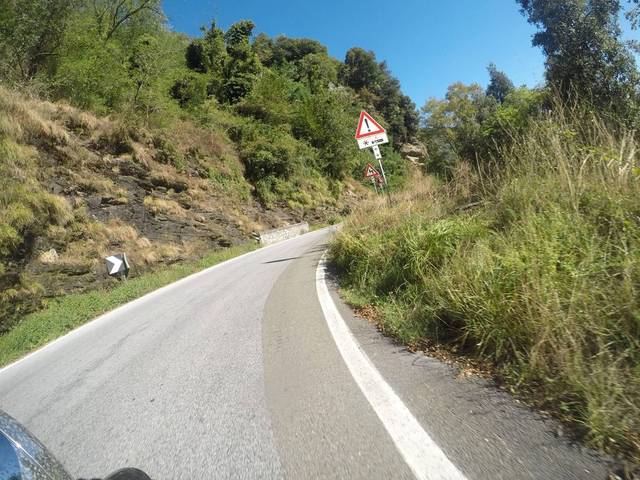
Region: Italy
Coordinates: 44.023, 10.276